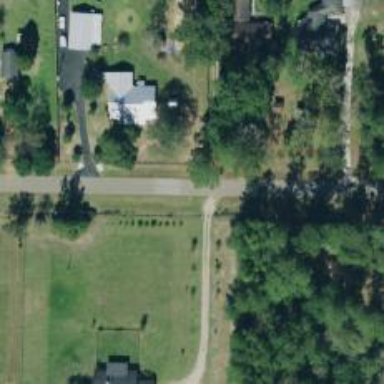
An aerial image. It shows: Residential road.